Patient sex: M
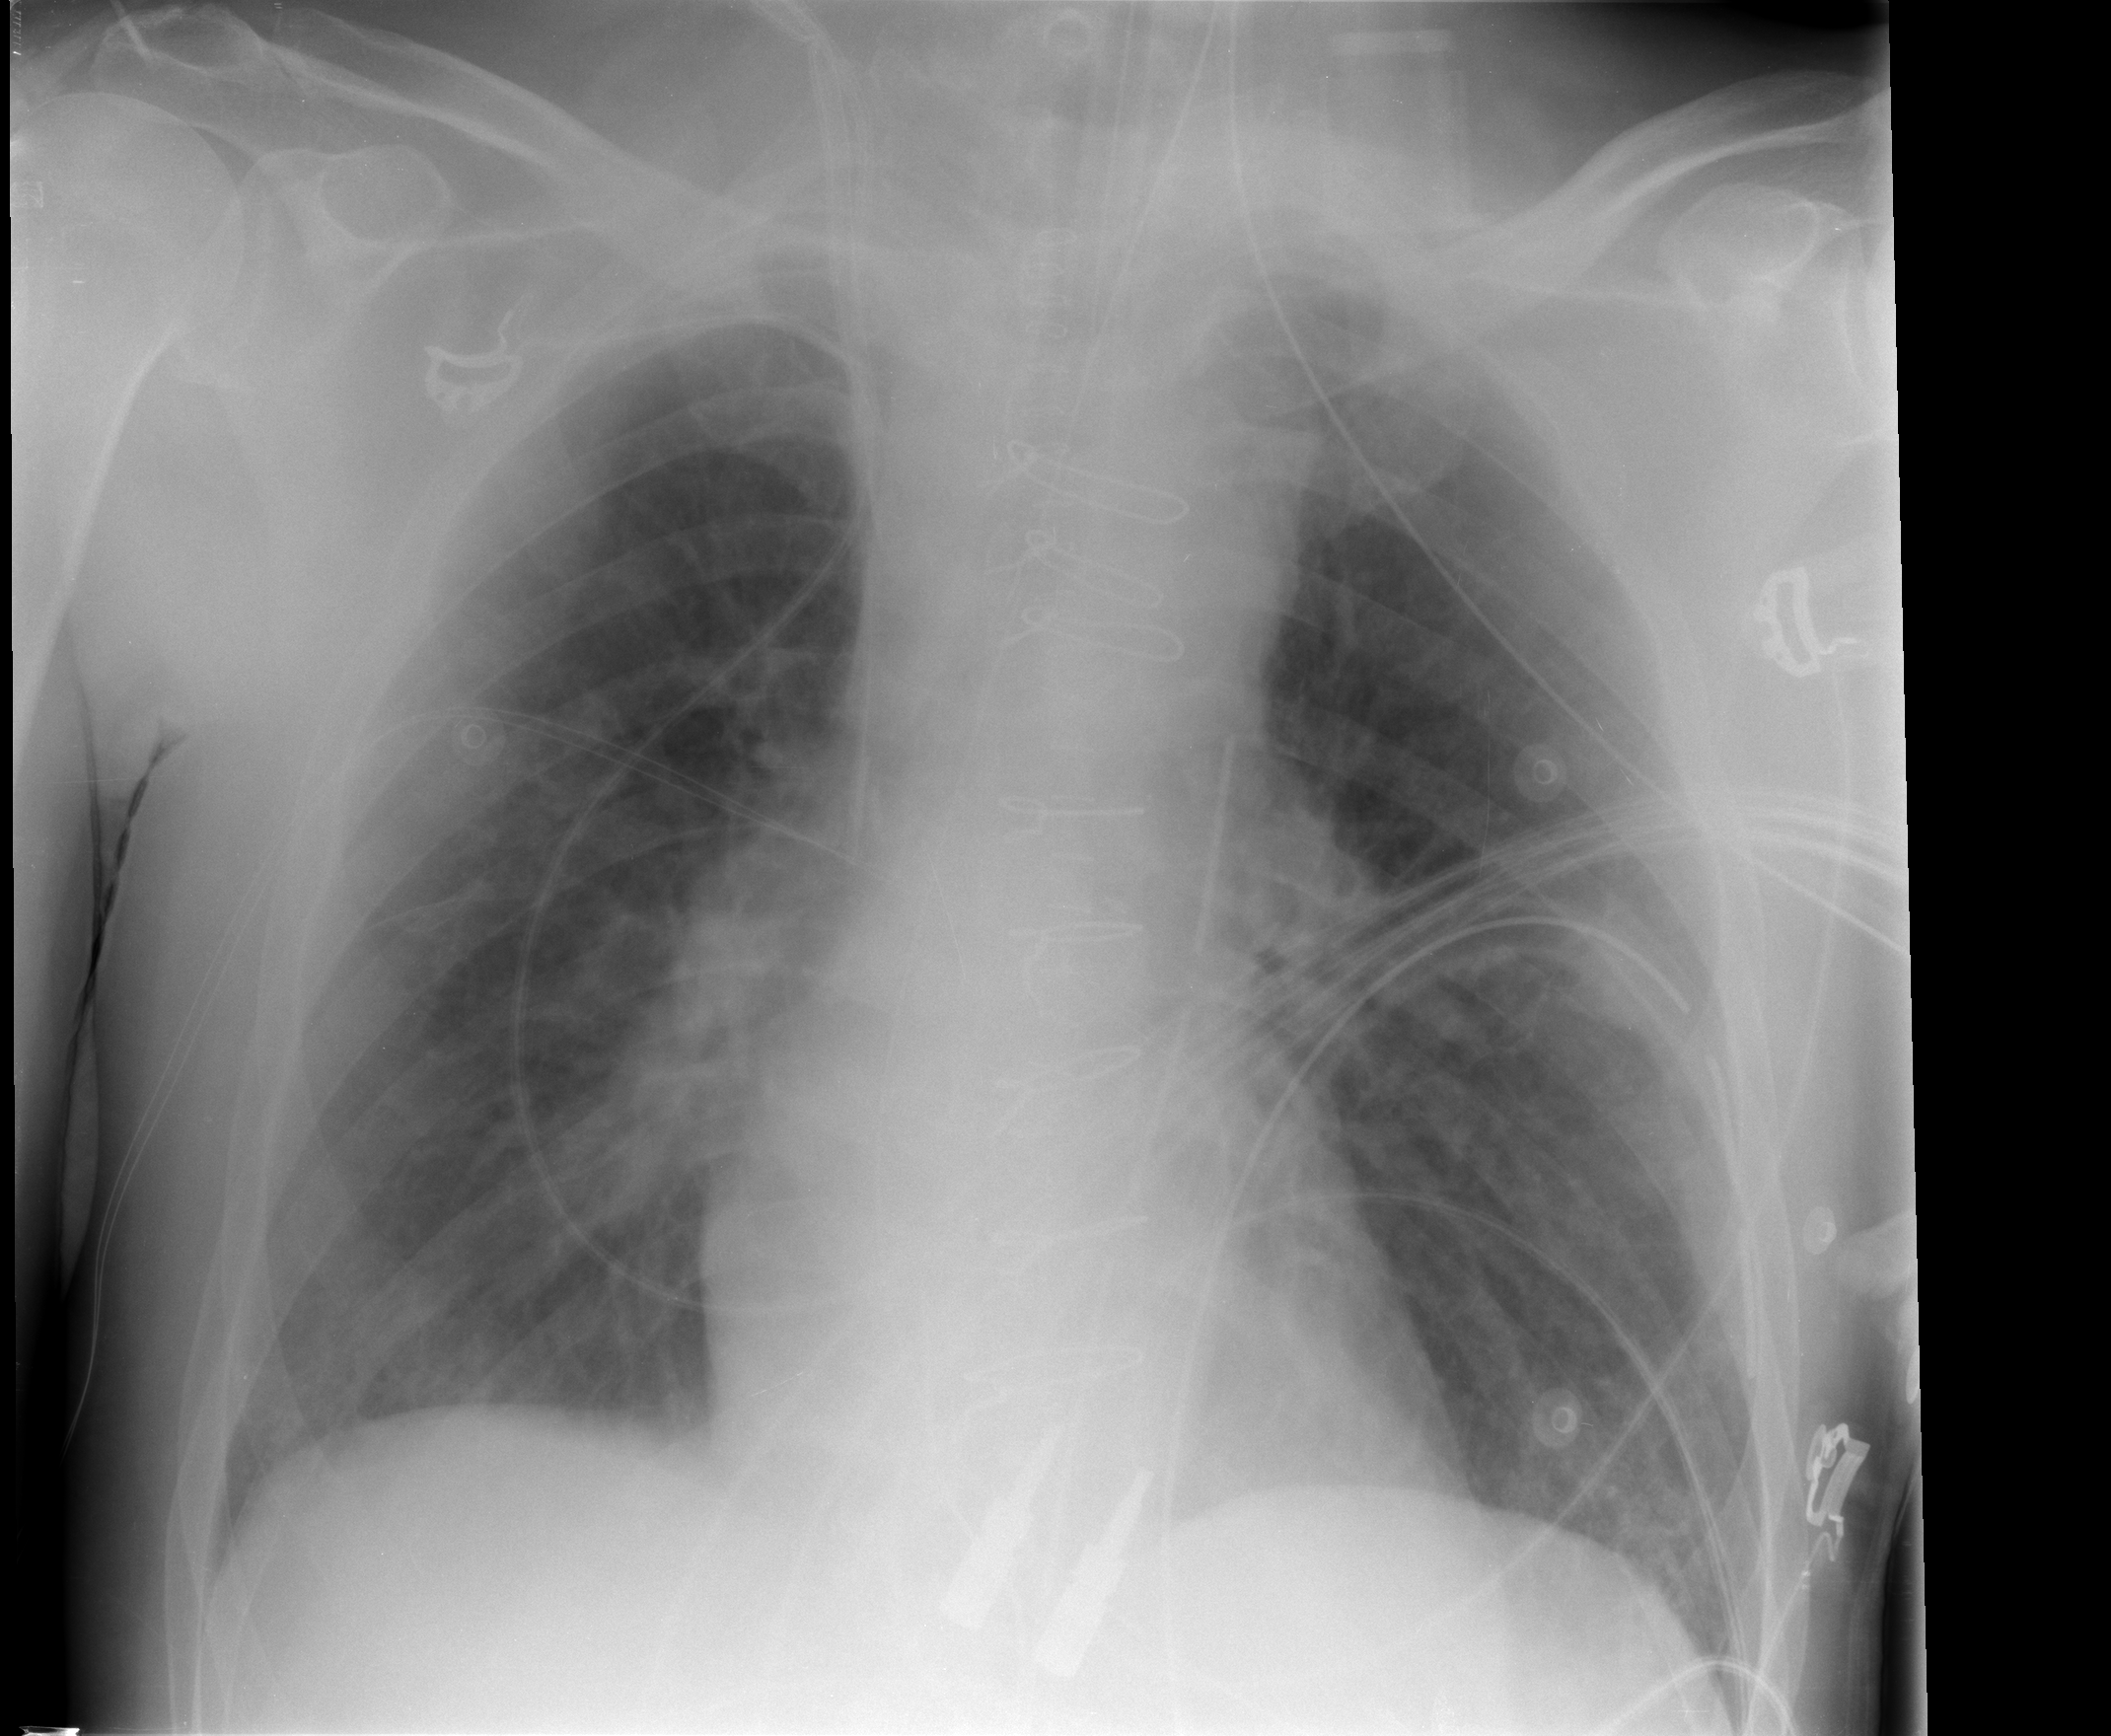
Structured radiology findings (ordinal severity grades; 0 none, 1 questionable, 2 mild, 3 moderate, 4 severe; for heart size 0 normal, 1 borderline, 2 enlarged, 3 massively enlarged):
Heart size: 0
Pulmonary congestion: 2
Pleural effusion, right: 0
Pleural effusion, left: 0
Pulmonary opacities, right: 2
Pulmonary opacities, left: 2
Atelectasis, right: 0
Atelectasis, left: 0